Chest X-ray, AP view. Patient: 49 years old, sex M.
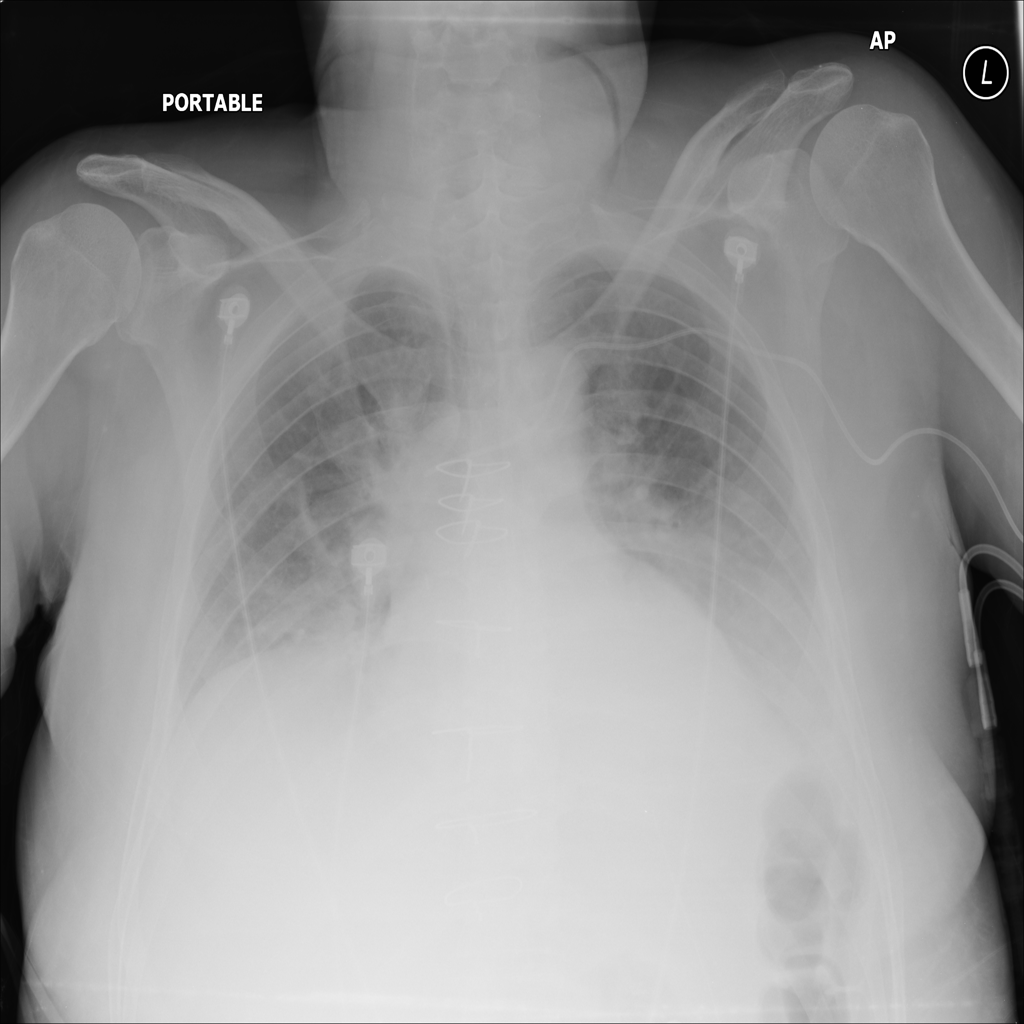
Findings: No Finding